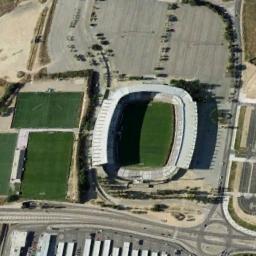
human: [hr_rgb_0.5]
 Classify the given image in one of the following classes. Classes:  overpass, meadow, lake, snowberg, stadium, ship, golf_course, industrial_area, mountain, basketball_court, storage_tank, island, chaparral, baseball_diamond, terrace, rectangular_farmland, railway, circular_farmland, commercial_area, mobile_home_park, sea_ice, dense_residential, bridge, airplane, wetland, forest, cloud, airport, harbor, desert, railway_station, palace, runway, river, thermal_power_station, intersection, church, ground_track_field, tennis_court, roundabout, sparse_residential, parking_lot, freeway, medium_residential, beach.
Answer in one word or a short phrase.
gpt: stadium